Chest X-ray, AP view. Patient: 34 years old, sex F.
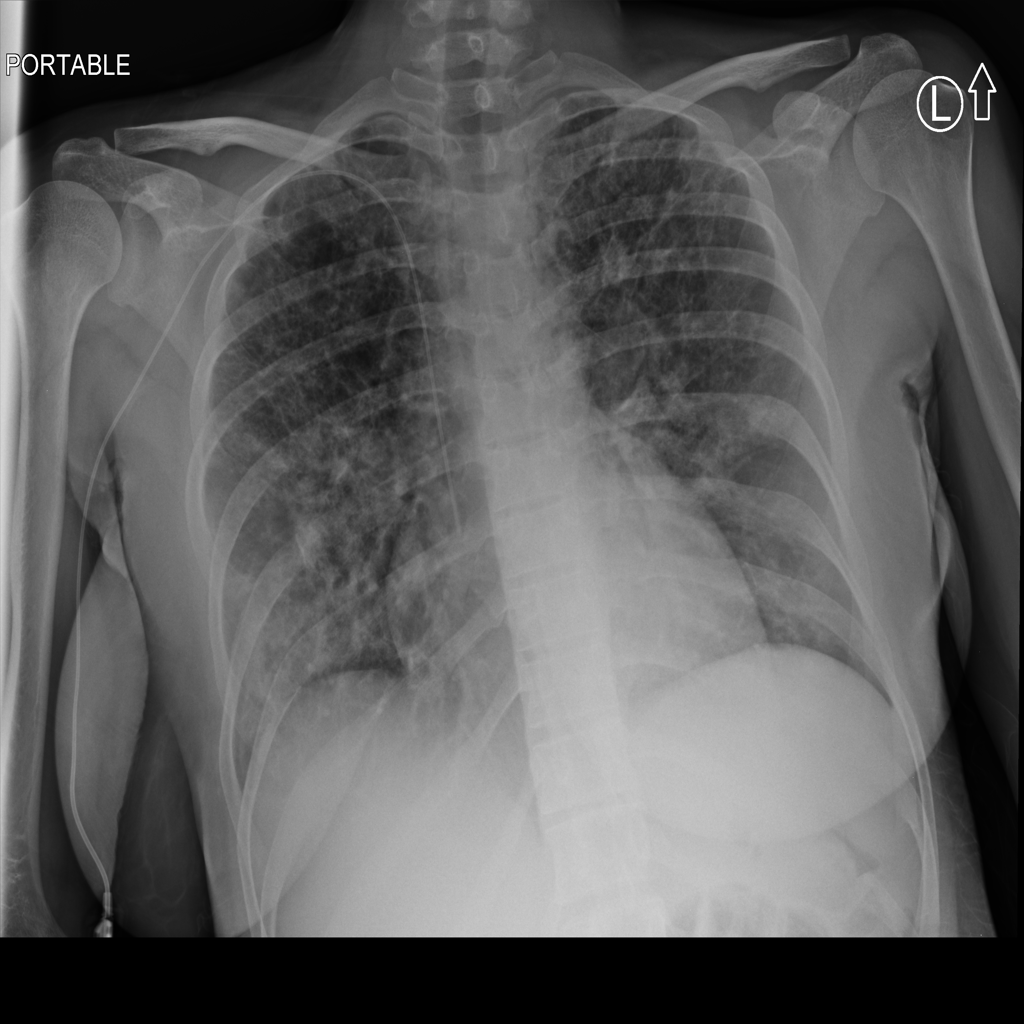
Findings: No Finding